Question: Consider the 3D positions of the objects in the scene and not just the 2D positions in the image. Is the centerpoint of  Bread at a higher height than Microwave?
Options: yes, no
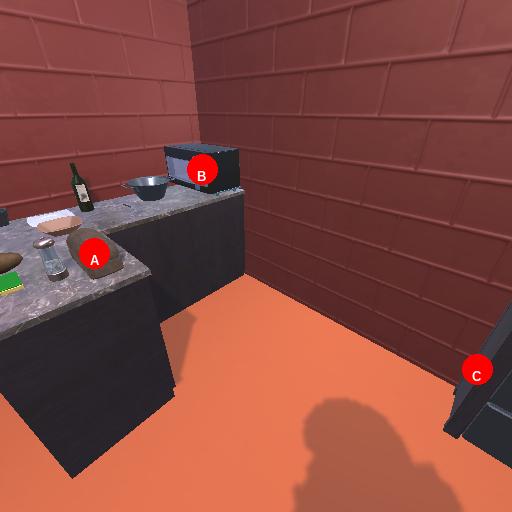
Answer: yes